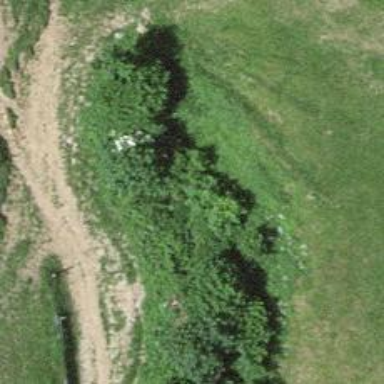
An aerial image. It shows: Culvert tunnel.